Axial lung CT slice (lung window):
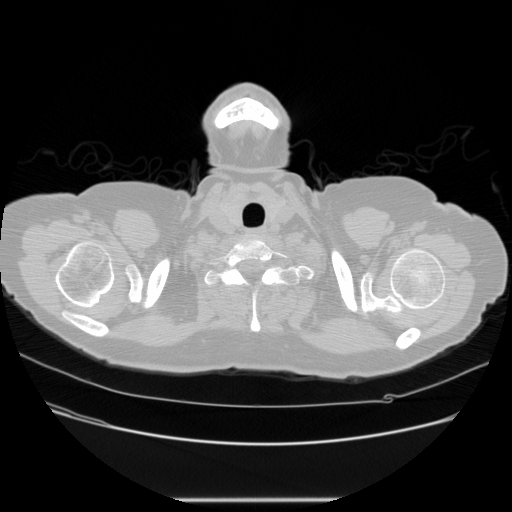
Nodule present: no